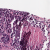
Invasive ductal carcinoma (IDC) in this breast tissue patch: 1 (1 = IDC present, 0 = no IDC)